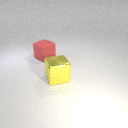
large yellow metal cube in front of large red rubber cube